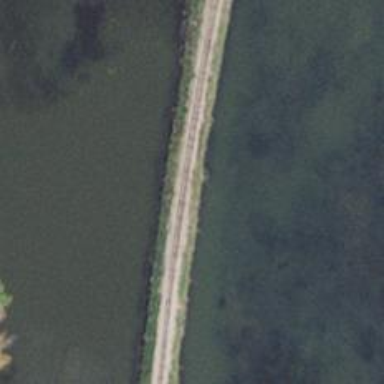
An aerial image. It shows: Railway tracks on embankment.